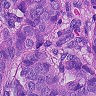
Metastatic tissue present: yes